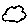
Label: cloud